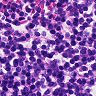
Metastatic tissue present: no